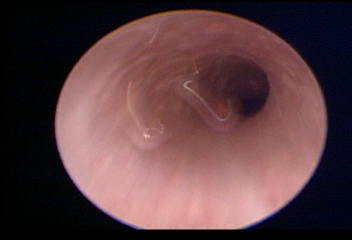
Modality: WLC
Class: Normal mucosa
Bladder cancer association: No